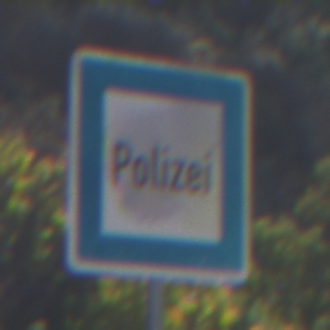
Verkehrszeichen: Polizei
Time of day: MorningAfternoon
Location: Outdoor (Nature)
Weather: Clear
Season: NotSpecified
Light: Natural